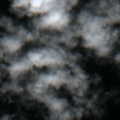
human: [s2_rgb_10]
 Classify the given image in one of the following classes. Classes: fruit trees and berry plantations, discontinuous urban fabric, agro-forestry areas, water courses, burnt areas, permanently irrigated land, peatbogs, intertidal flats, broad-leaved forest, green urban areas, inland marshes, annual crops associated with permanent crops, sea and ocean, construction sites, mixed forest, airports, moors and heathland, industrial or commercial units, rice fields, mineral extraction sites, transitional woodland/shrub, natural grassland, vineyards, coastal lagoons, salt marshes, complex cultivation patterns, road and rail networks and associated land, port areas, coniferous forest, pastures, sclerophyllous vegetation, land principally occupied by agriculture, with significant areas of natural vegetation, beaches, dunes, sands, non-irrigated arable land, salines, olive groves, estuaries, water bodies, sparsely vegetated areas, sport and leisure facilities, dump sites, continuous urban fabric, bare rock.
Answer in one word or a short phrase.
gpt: sea and ocean